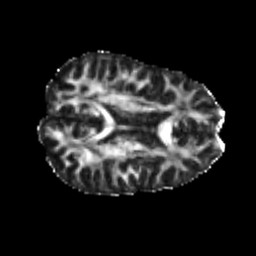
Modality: FA
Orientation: axial
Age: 22
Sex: male
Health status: healthy
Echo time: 0.074 s